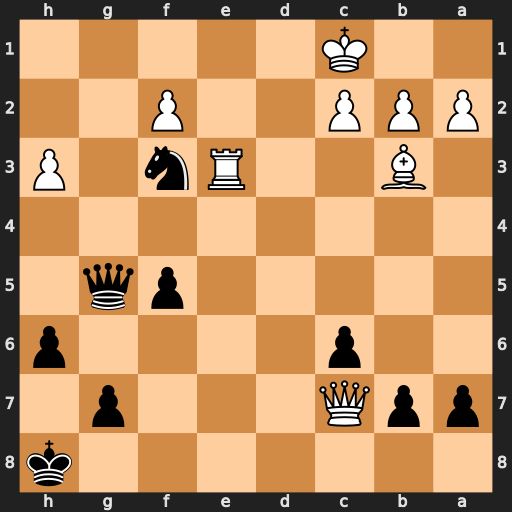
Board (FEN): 7k/ppQ3p1/2p4p/5pq1/8/1B2Rn1P/PPP2P2/2K5
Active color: b
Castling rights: -
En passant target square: -
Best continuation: Qg1+ Re1 Qxe1#